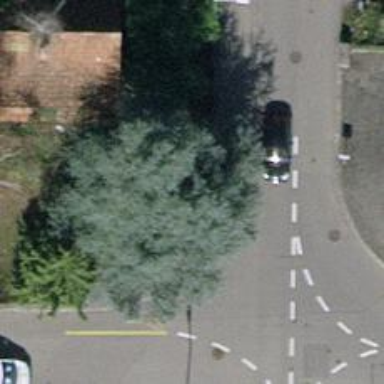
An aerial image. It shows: Urban area featuring tree as natural element.